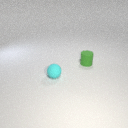
small cyan rubber sphere to the left of small green rubber cylinder